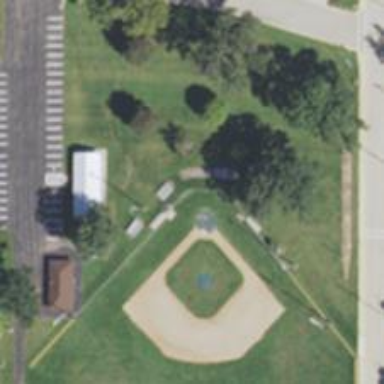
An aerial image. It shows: Grass baseball pitch for leisure and sport.